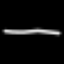
Label: line